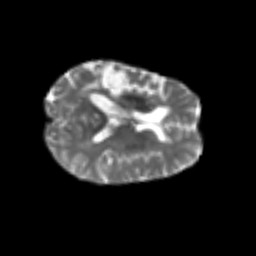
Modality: T2w
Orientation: axial
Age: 46
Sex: male
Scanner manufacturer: siemens
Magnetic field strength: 3 T
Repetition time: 4.987 s
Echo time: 0.0792 s